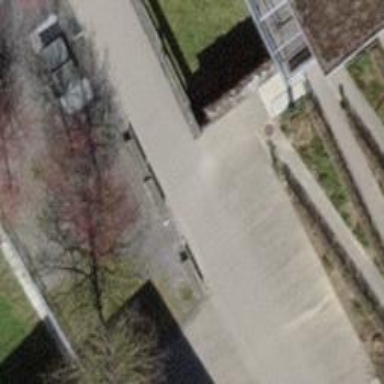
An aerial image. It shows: Alley with asphalt surface designated as service road.